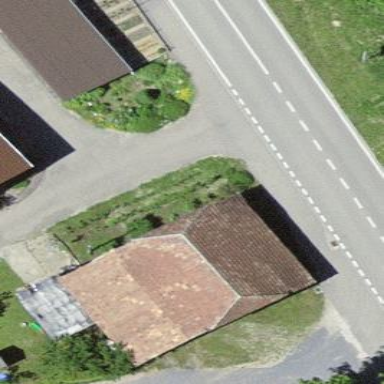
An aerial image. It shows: Shed building.